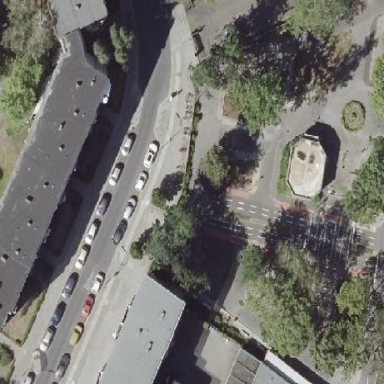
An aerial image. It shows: Traffic park.